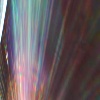
Label: sunburn